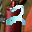
Label: 2